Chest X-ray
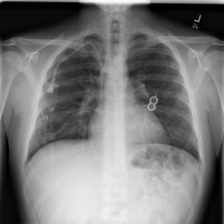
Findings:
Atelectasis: negative
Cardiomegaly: negative
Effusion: negative
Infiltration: negative
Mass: negative
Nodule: negative
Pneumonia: negative
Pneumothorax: negative
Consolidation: negative
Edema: negative
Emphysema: negative
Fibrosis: negative
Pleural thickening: negative
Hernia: negative